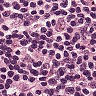
Metastatic tissue present: no